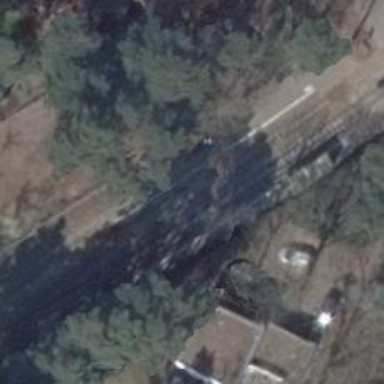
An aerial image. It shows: Tram stop.